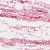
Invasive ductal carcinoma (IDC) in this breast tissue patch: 0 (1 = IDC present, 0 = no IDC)